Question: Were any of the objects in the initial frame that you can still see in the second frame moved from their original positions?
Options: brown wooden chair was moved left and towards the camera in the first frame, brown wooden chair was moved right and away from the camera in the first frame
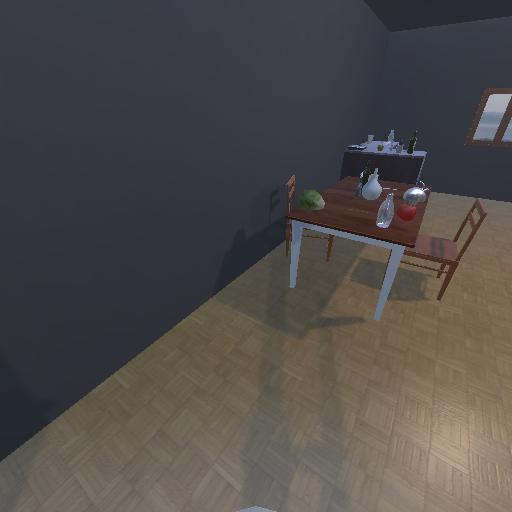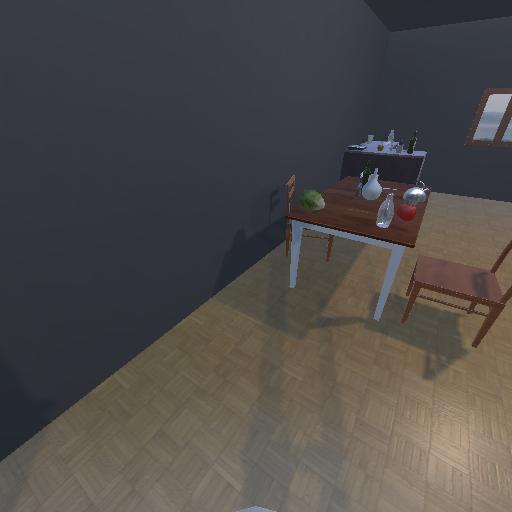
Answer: brown wooden chair was moved left and towards the camera in the first frame